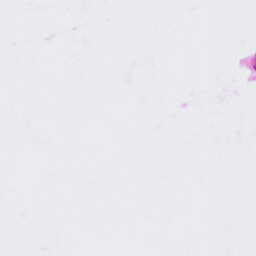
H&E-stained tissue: Cervix